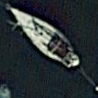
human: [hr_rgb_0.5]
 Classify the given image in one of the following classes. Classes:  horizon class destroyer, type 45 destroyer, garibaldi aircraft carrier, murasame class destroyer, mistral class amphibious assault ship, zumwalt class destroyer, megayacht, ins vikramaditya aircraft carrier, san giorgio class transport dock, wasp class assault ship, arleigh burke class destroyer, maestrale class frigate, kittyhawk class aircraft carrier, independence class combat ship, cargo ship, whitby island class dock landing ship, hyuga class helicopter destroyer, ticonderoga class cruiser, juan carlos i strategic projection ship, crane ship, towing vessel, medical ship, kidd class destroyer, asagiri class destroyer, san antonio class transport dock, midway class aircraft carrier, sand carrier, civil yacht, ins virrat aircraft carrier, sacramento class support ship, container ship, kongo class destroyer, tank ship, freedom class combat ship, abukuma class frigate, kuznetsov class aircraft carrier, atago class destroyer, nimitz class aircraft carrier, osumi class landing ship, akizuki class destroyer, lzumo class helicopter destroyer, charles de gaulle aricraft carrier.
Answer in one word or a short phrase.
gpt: Civil yacht